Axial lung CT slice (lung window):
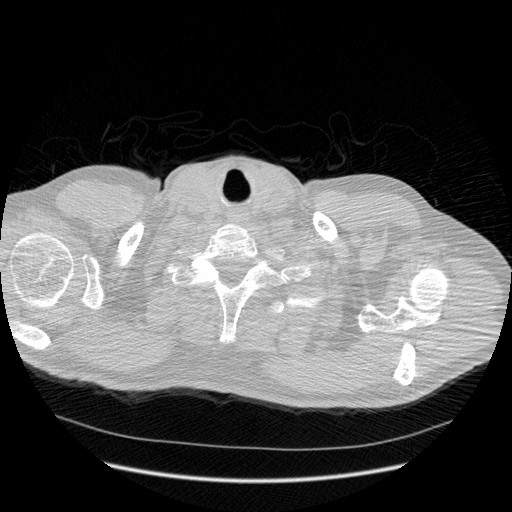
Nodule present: no